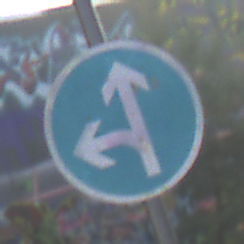
Verkehrszeichen: VorgeschriebeneFahrtrichtungGeradeausOderLinks
Umgebung: Outdoor, Urban
Tageszeit: MorningAfternoon
Wetter: PartlyCloudy
Licht: Natural
Jahreszeit: NotSpecified
Kontrast: MediumContrast